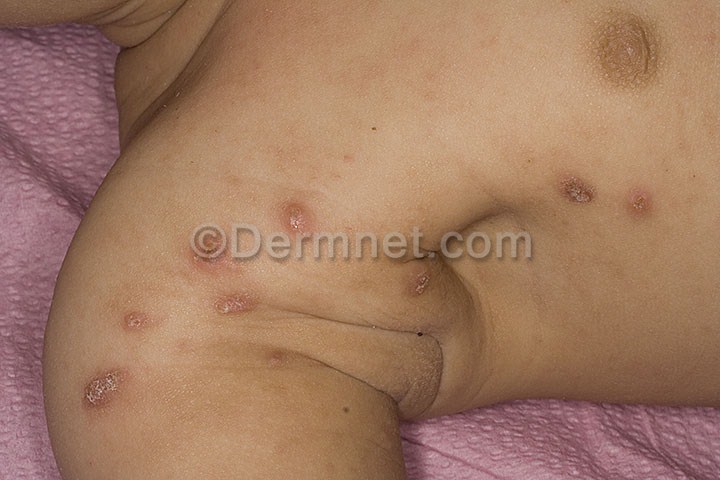
Disease: Scabies Lyme Disease and other Infestations and Bites